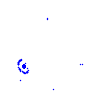
Particle: pion